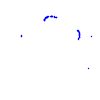
Particle: kaon